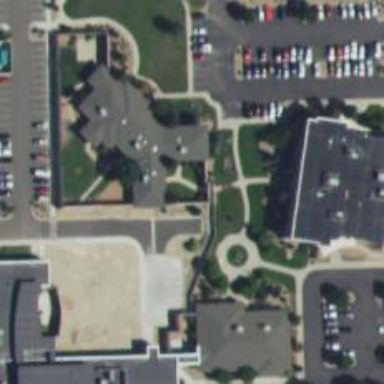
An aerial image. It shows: Hospital building.